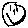
Label: smiley face